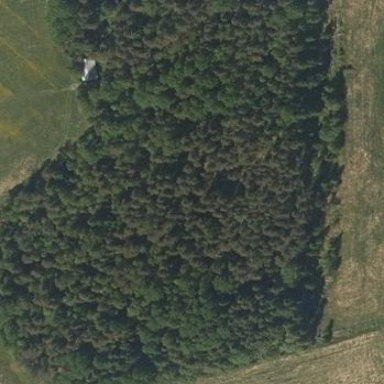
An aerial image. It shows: Mixed woodland with variety of leaf types and cycles.